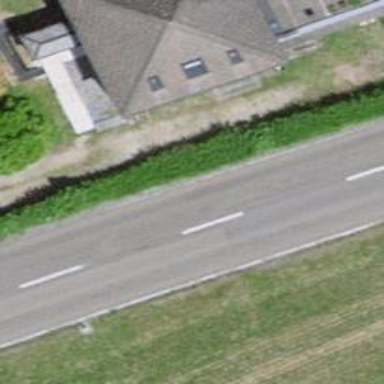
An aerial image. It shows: Hedge acting as barrier.